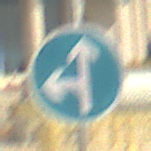
Verkehrszeichen: VorgeschriebeneFahrtrichtungGeradeausOderLinks
Umgebung: Outdoor, Suburban
Tageszeit: MorningAfternoon
Wetter: Clear
Licht: Natural
Jahreszeit: NotSpecified
Kontrast: HighContrast